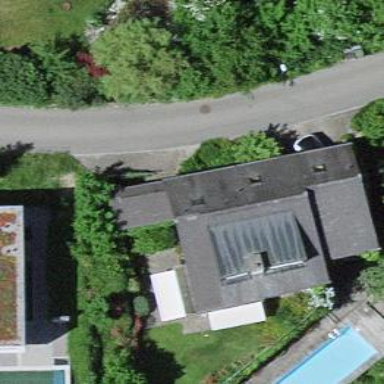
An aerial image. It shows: Simple and straightforward house.